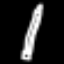
Label: pencil